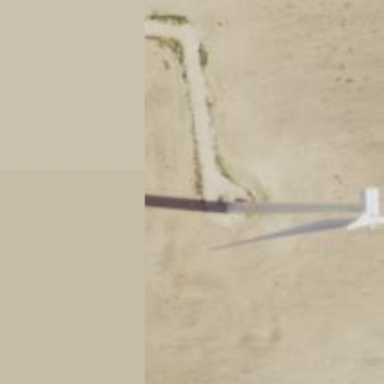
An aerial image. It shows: Wind generator in the form of horizontal axis wind turbine.